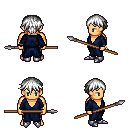
a pixel art fantasy rpg character, male body template, human, tanned skin, blue robe, gold greaves, white short bangs hairstyle, bracelets, metal boots, spear, four views (front, back, left, right), 2x2 character sprite sheet, small pixel art, hard edges, no anti-aliasing